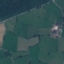
Land use / land cover: Pasture